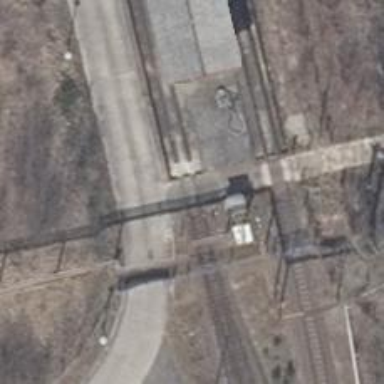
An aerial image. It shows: Railway level crossing.